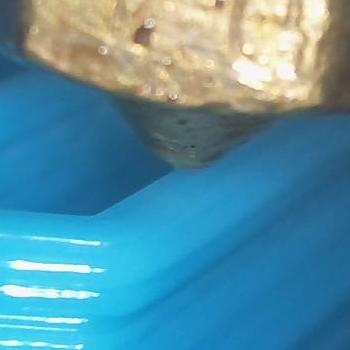
Flow rate: 89%